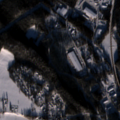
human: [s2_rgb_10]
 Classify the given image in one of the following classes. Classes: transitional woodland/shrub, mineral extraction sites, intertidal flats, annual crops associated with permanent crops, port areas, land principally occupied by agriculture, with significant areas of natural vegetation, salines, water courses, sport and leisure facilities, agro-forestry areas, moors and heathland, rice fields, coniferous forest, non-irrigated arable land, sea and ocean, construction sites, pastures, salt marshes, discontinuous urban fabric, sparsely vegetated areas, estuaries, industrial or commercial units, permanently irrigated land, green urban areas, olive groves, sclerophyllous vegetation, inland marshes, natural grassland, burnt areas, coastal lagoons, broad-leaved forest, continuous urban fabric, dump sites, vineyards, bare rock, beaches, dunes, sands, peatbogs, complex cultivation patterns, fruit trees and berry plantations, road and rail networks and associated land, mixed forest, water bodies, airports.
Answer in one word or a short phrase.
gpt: industrial or commercial units, non-irrigated arable land, land principally occupied by agriculture, with significant areas of natural vegetation, coniferous forest